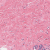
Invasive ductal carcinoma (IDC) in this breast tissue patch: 0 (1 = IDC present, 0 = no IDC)